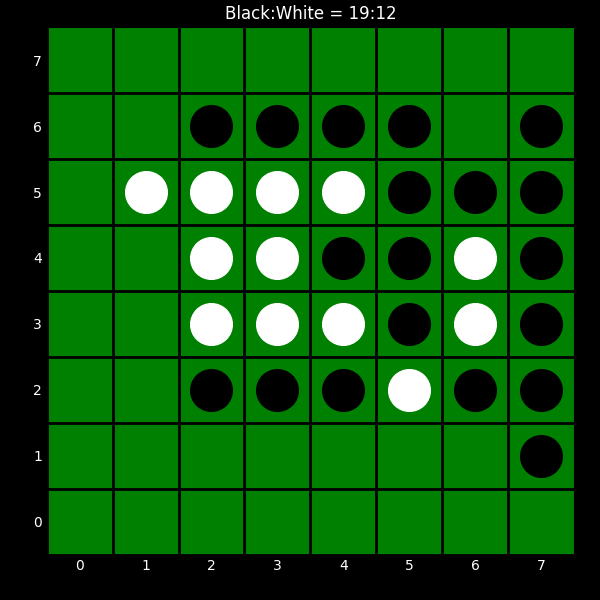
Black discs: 19
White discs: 12